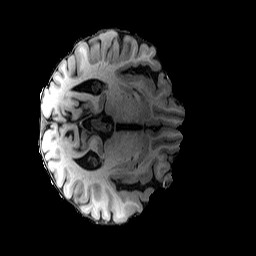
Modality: T1w
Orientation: axial
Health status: healthy